Question: I was writing a program to print out only even numbers from an array of integers.
Here is the code below:
'''
public class ForLoopExample3
{
public static void main(String[] args)
{
int[] arr = {7, 6, 9, -2, 8, 12, 17, -25, 15, 18, 21, 13};
for(int i = 0; i < arr.length; i++)
{
if((arr[i] % 2) > 0)
continue;
System.out.println(arr[i]);
}
}
}
'''
When I run the program above, I get the following output:

So the question is why is -25 being displayed among the even numbers?
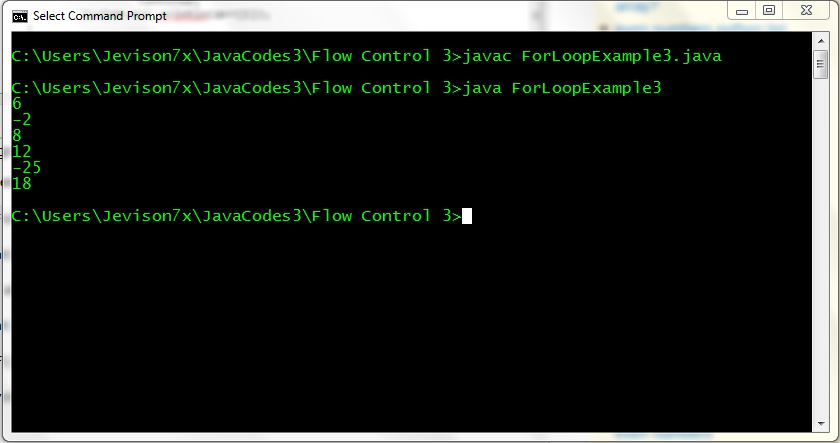
Answer: '-25 mod 2' is '-1', so your if() test succeeds: the value is NOT greater than 0. You should be testing for '!= 0' instead.